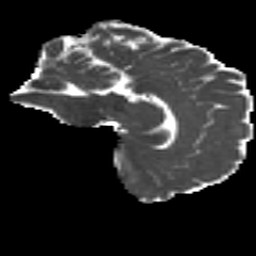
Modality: MD
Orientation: sagittal
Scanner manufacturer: siemens
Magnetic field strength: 3 T
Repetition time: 4.16 s
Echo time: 0.0806 s